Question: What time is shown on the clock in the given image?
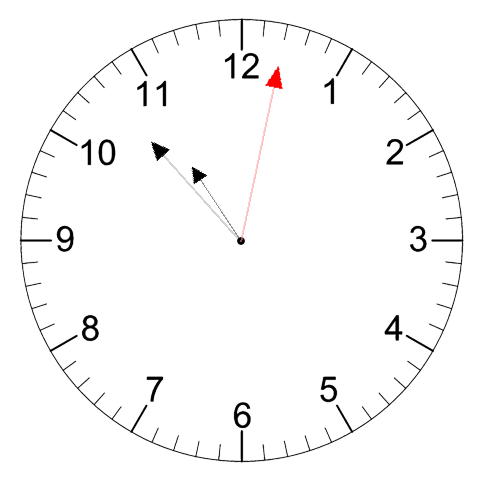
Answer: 10:53:02